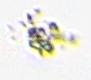
Label: Detritus